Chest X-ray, PA view. Patient: 27 years old, sex F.
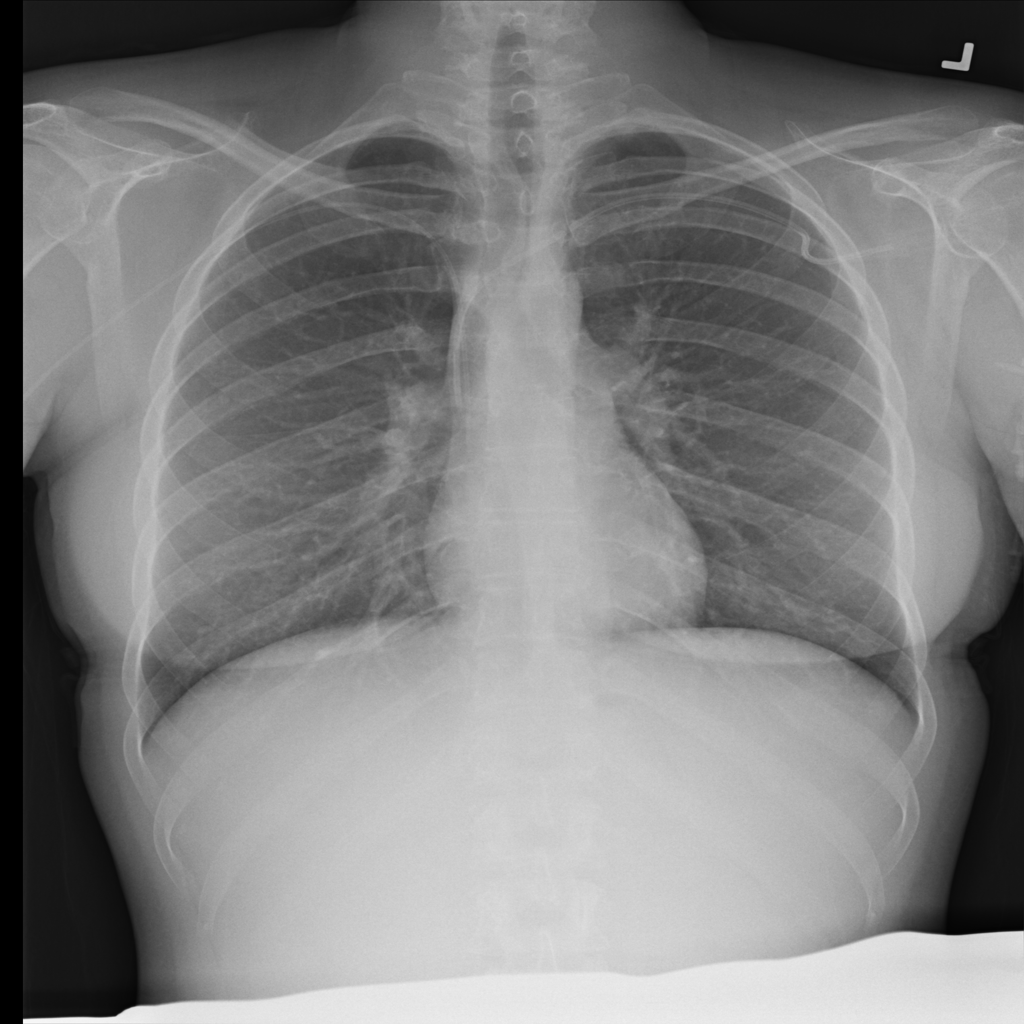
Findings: No Finding